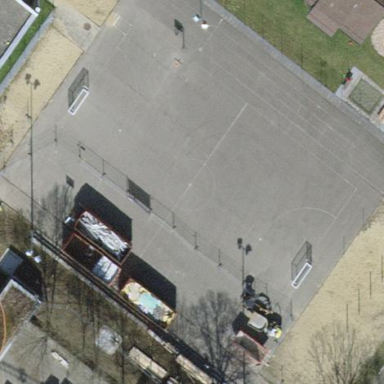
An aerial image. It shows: Multi-sport pitch with asphalt surface.